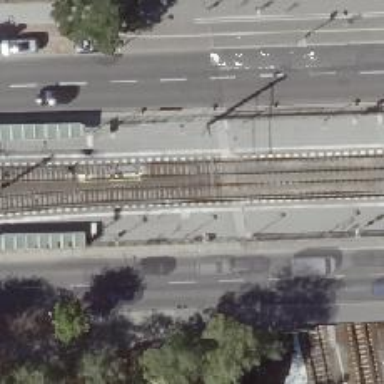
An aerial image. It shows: Tram stop position for public transport.